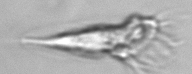
Label: Tintinnina